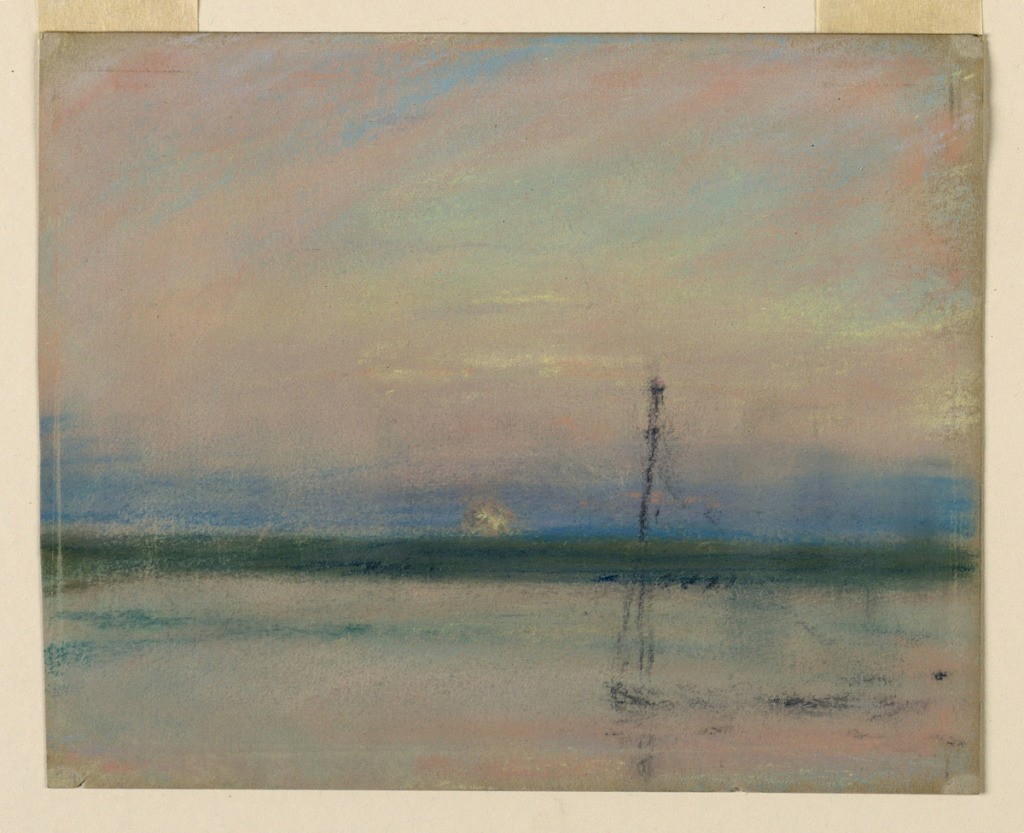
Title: Landscape
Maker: Walter Clark, American, 1848–1917
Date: ca. 1885
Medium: Pastel on grey paper
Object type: pastel
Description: Distant view across water and a plain. The sun is setting or rising veiled by clouds. A ship is shown in the right foreground.